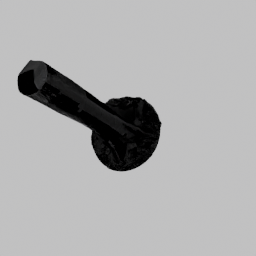
Label: nature